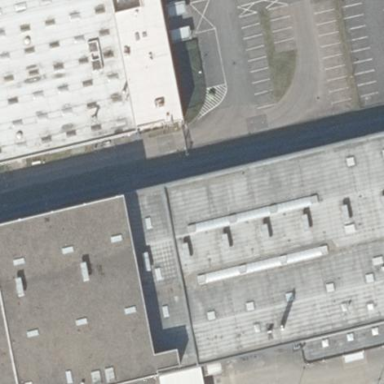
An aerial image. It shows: Industrial building with works on site.